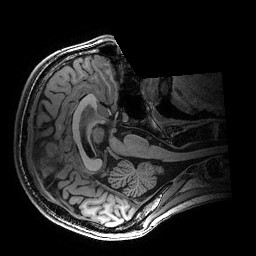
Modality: T1w
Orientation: axial
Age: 22
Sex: male
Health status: healthy
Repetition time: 2.53 s
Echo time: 0.0034 s